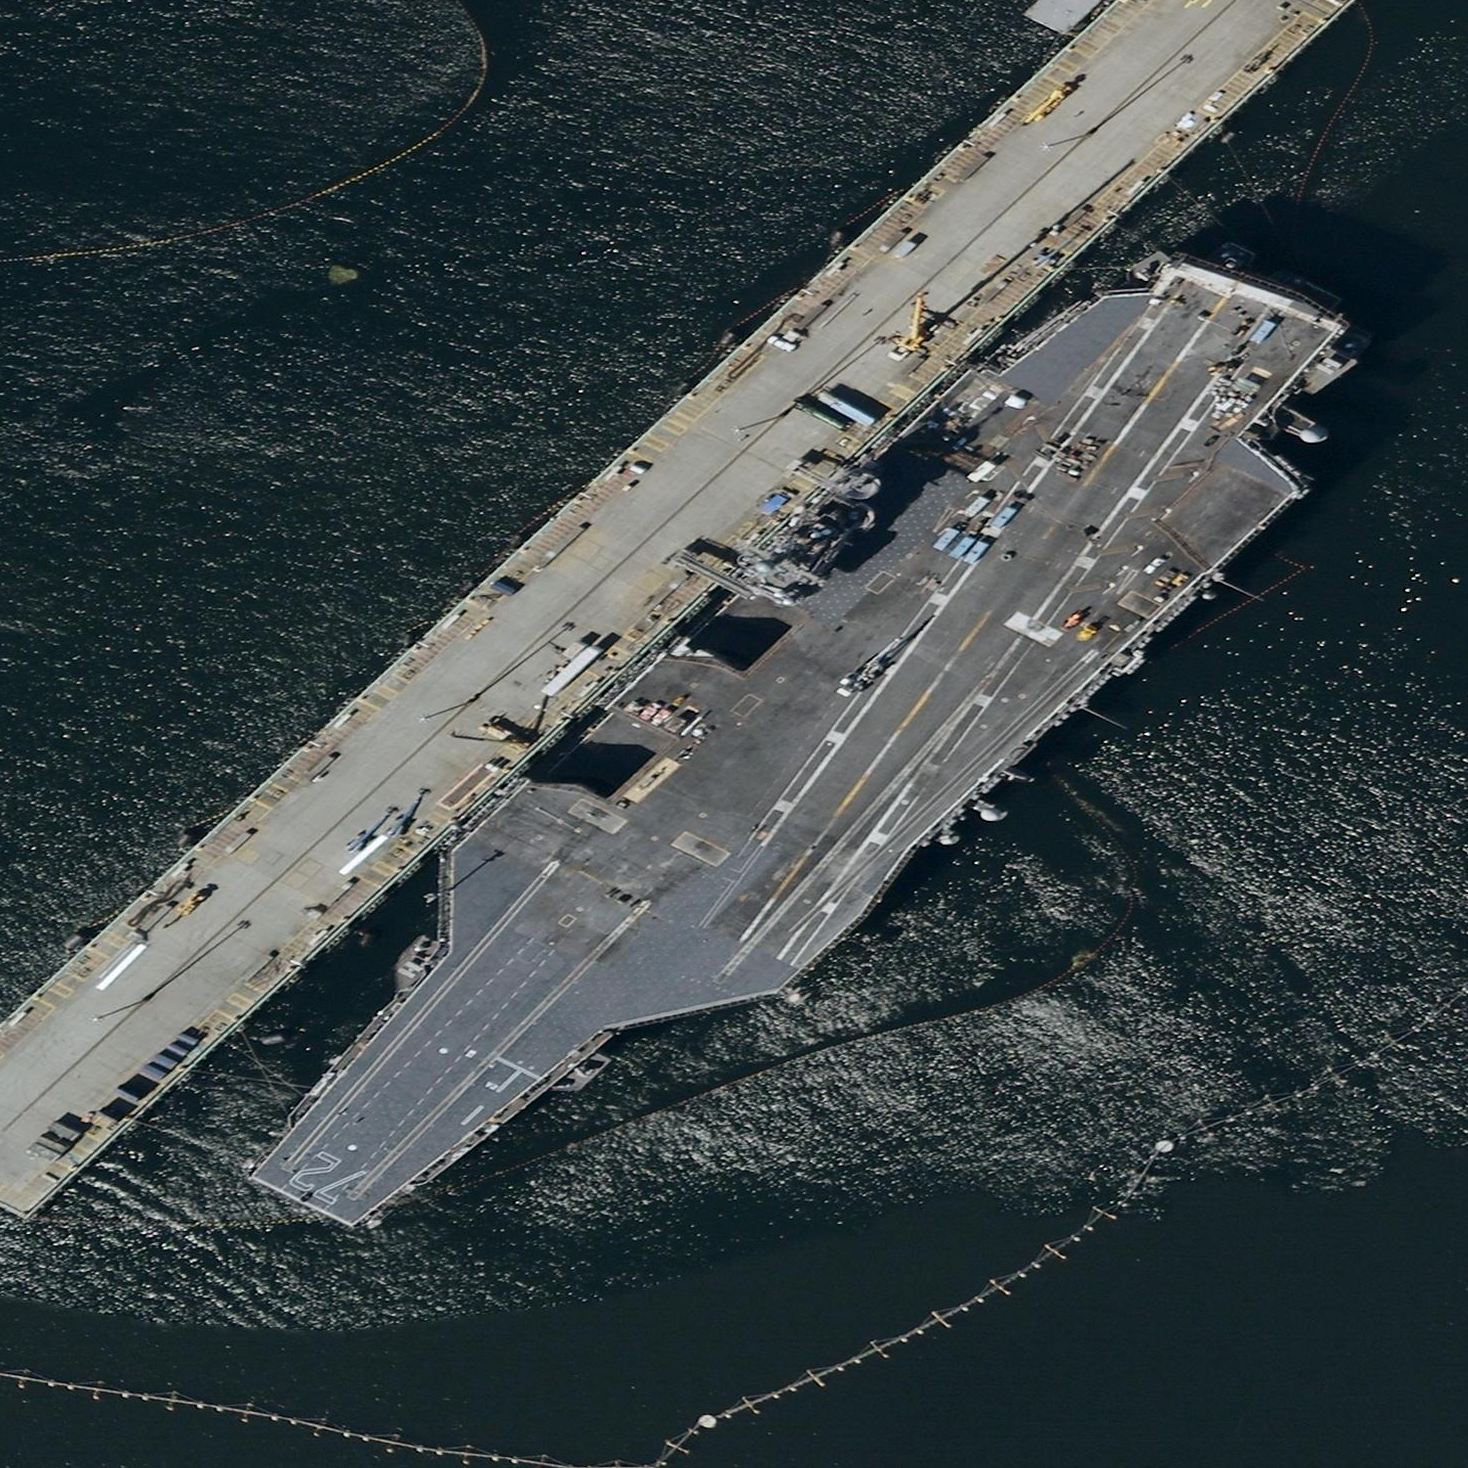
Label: Nimitz-class_aircraft_carrier